Field crop: maize
Growth stage: 1
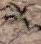
Species: atriplex